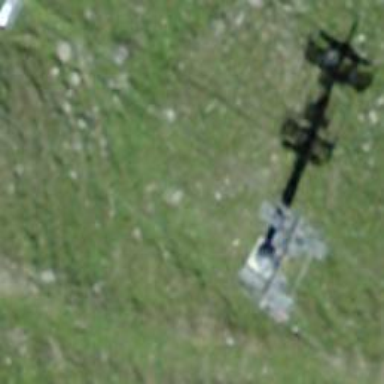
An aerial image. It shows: Chair lift captured from aerial perspective.